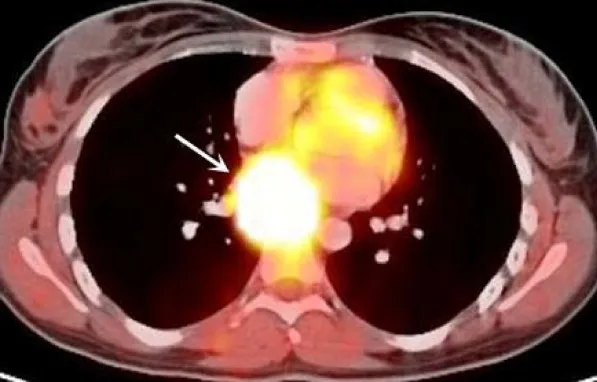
Axial view of PET-CT scan image demonstrates a large hypermetabolic mass with intense uptake of F18 Levo-DOPA in the posterior mediastinum near the left atrium which is consistent with paraganglioma.
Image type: radiology (pet)